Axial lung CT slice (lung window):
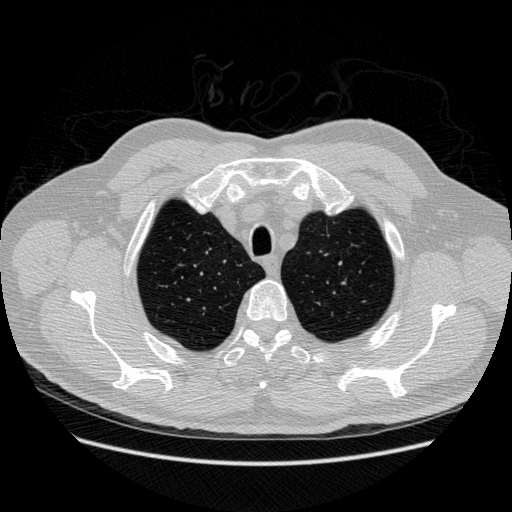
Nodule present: no